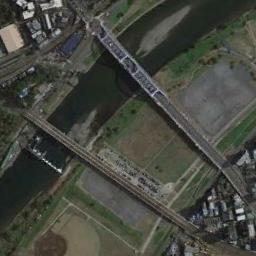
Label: bridge